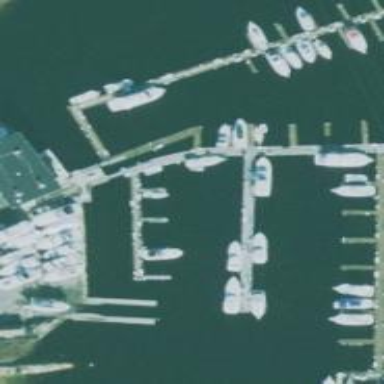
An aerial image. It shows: Pier with mooring facilities.